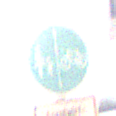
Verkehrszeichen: GetrennterRadUndGehwegRadwegRechts
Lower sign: BesondereFahrzeugeUndTransportgueter7
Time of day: Night
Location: Outdoor (Urban)
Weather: Overcast
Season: Winter
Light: Artificial